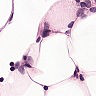
Metastatic tissue present: yes